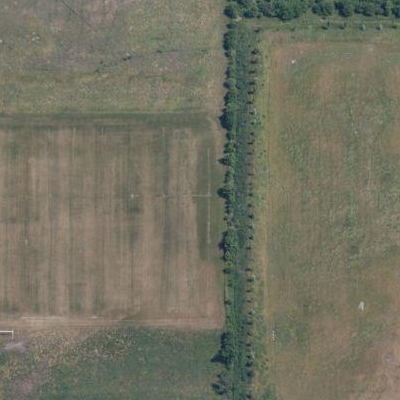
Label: aGrass